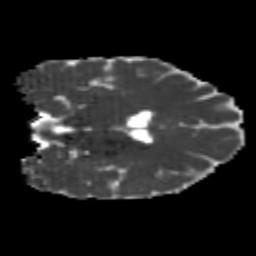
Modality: MD
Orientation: coronal
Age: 21
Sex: female
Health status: healthy
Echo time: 0.074 s